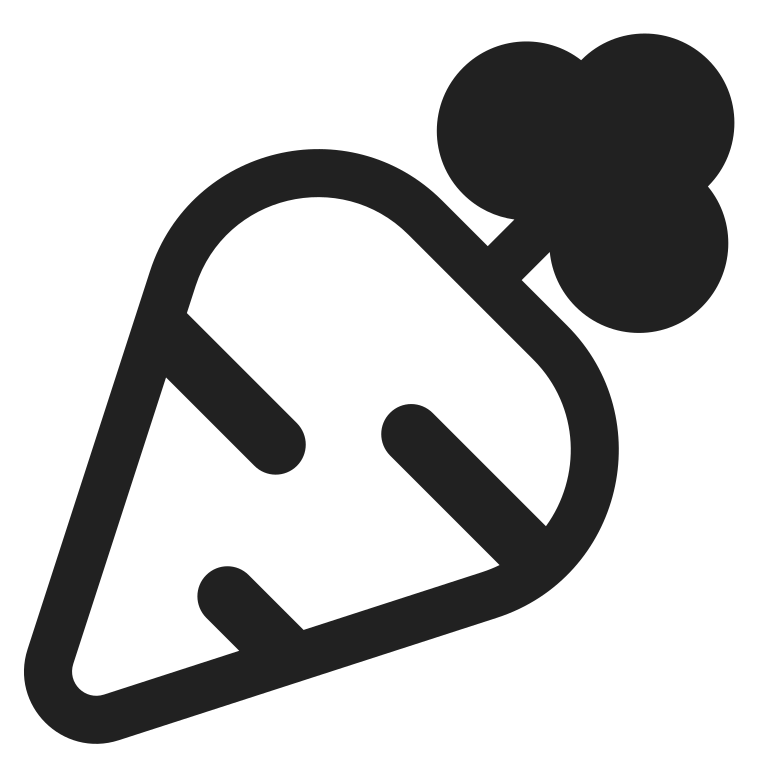
carrot high contrast